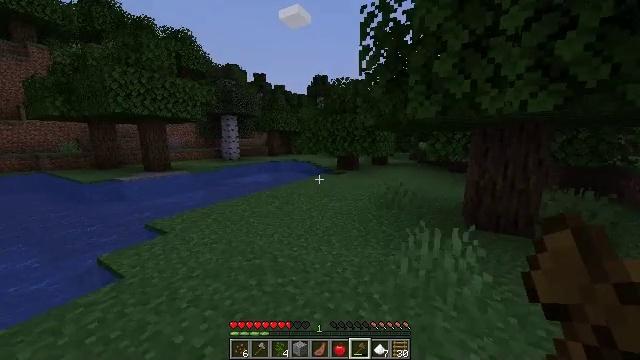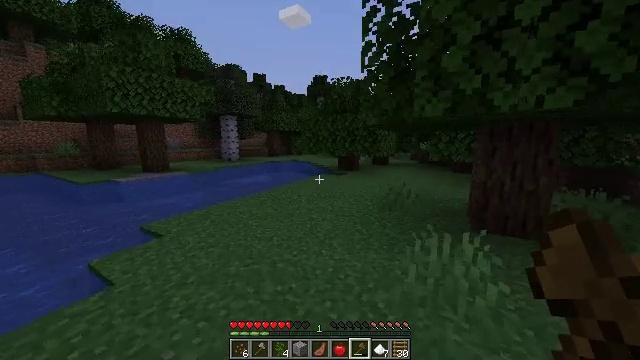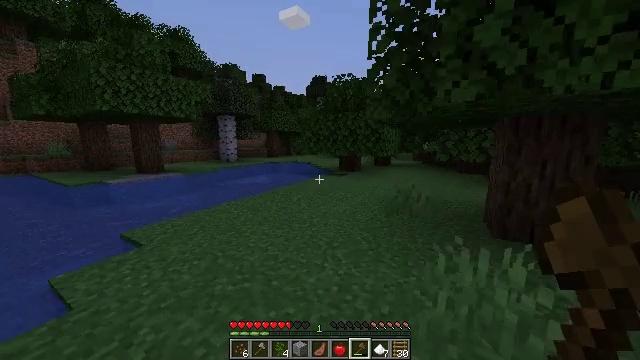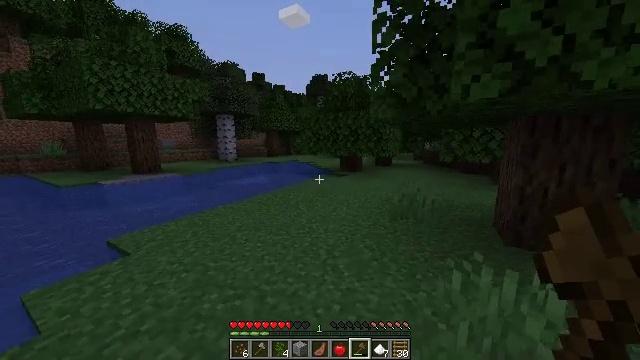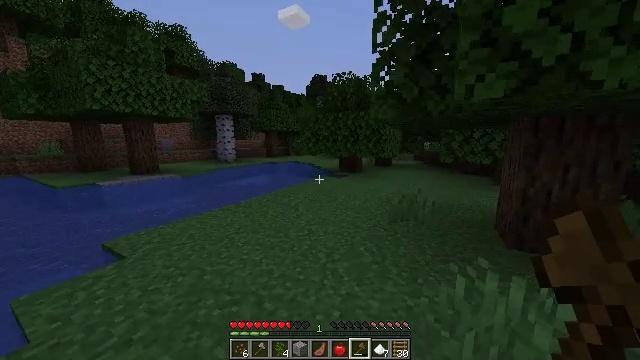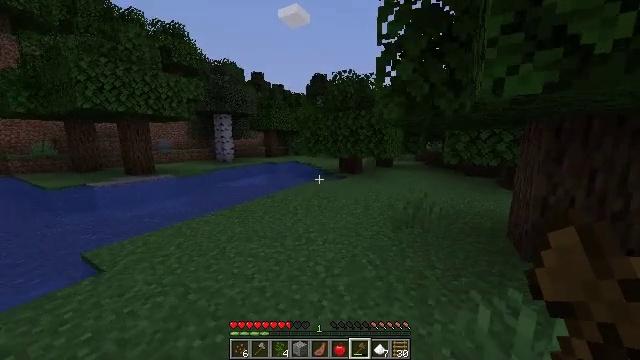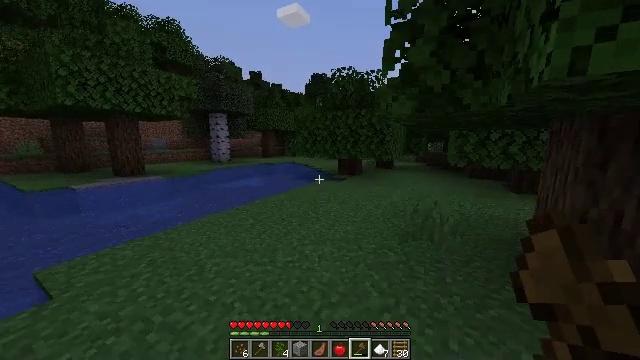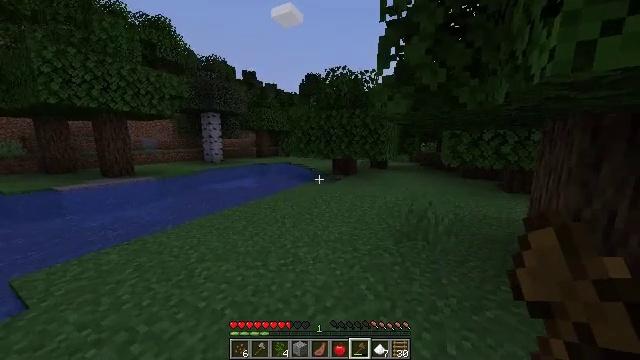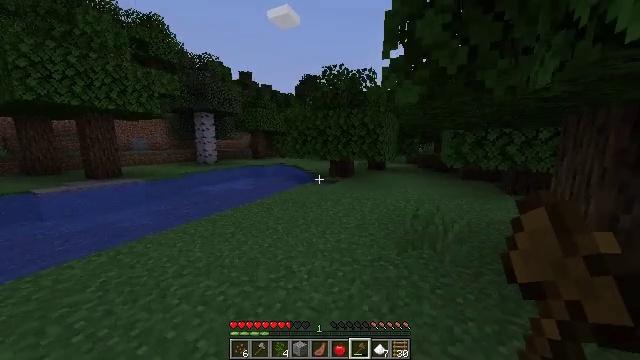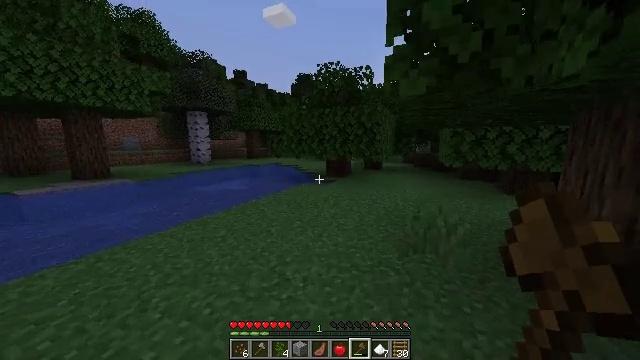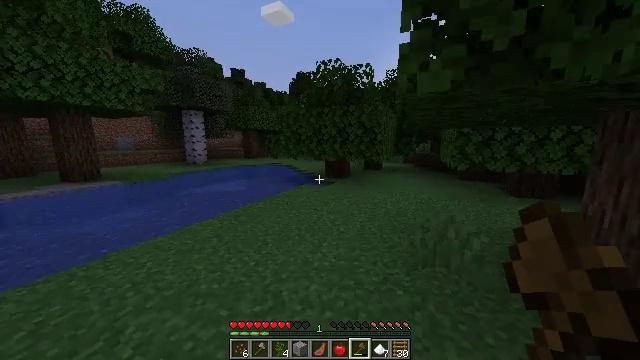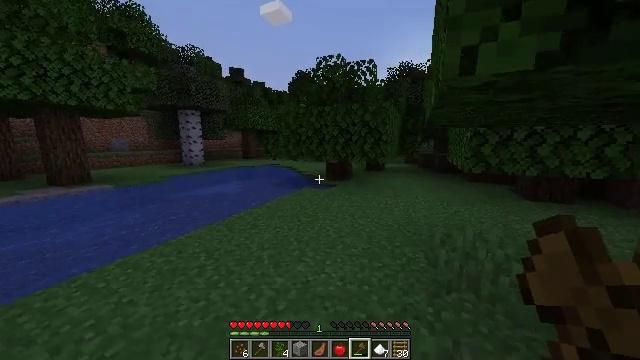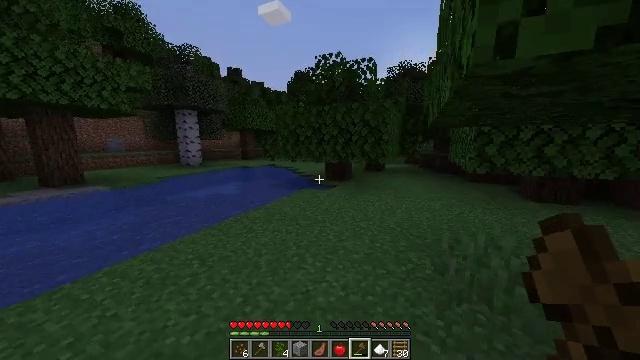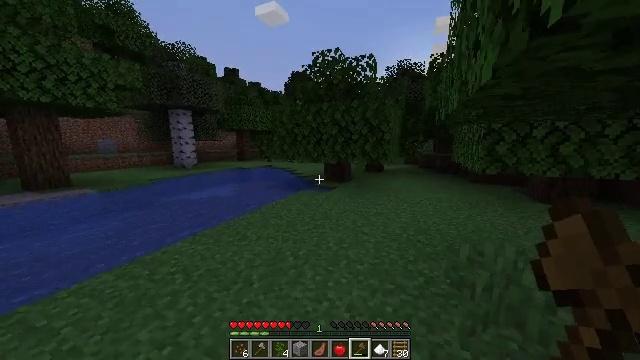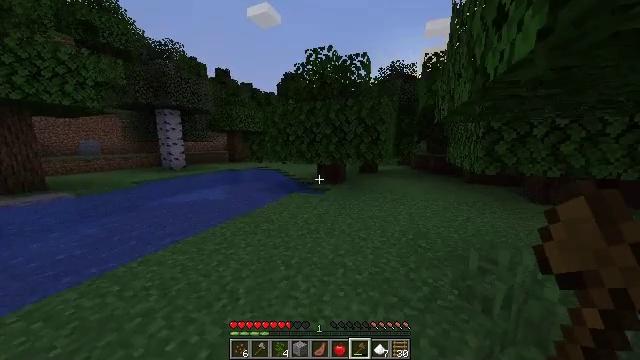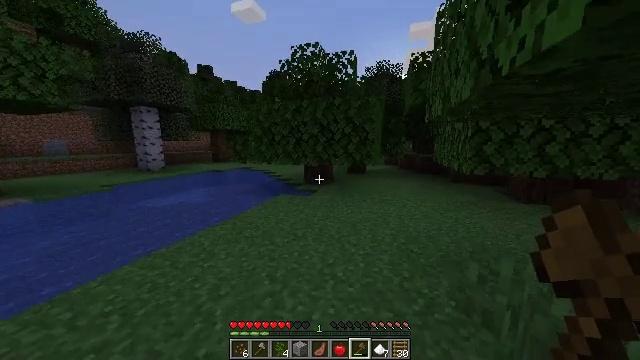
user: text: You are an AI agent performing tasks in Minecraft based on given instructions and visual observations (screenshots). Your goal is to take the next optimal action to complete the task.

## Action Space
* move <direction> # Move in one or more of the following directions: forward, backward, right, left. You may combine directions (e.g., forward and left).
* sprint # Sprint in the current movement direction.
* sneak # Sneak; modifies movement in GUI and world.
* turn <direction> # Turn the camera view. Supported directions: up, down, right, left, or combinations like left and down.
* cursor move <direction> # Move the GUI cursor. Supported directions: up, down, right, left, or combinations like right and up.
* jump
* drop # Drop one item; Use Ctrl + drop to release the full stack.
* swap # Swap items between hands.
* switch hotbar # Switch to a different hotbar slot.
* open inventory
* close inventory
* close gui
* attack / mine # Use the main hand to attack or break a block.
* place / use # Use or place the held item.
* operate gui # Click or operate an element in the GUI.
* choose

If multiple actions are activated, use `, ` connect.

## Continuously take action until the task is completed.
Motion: motion action
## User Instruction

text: Collect bamboo for crafting.
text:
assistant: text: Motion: move forward, sprint
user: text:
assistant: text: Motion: move forward
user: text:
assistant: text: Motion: move forward
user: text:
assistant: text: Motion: move forward
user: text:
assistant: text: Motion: move forward
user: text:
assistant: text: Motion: move forward
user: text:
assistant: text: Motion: move forward, turn right
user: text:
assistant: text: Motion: move forward, sprint
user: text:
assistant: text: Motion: move forward, sprint, turn right
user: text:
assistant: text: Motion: move forward, sprint
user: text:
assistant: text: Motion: move forward, sprint
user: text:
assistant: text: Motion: move forward
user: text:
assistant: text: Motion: move forward
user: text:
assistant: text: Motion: move forward, turn right
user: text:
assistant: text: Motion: move forward, turn right
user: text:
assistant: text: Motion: move forward, turn right
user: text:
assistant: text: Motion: move forward, sprint, turn right
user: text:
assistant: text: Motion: move forward, sprint, turn right and up
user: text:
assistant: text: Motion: move forward, sprint, turn right
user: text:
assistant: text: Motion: move forward, turn right
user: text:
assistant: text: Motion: move forward, turn right
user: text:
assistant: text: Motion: move forward, turn right and up
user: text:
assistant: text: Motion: move forward, turn right
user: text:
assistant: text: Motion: move forward
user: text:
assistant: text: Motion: move forward
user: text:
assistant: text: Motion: move forward, sprint
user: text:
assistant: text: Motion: move forward, sprint
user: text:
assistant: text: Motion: move forward, sprint
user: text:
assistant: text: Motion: move forward, sprint
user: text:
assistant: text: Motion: move forward